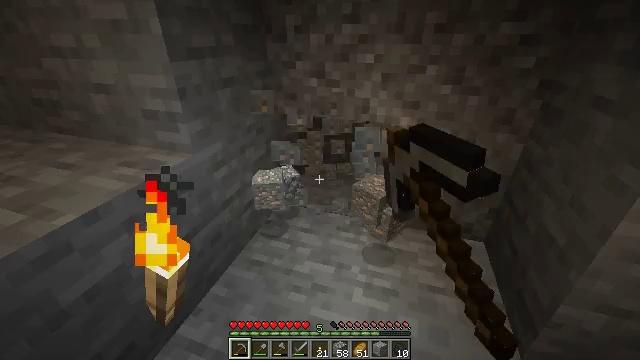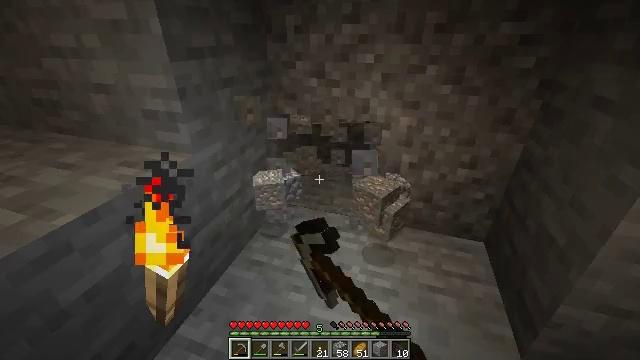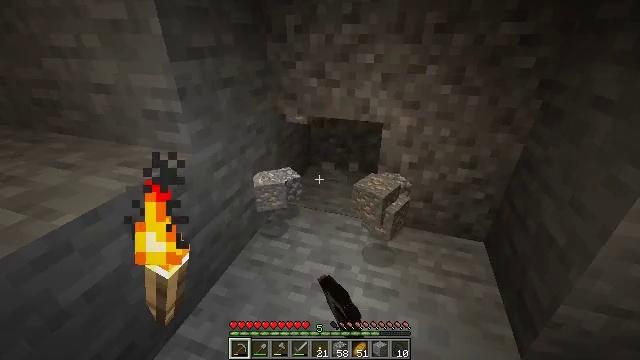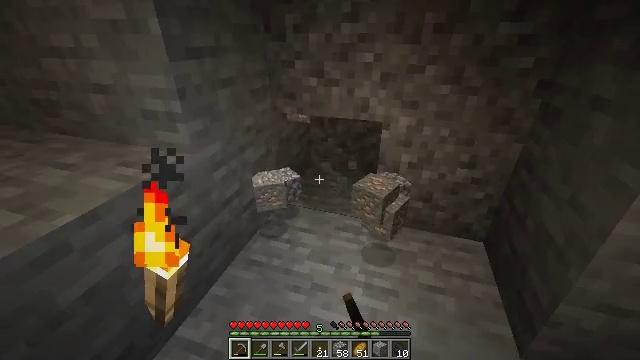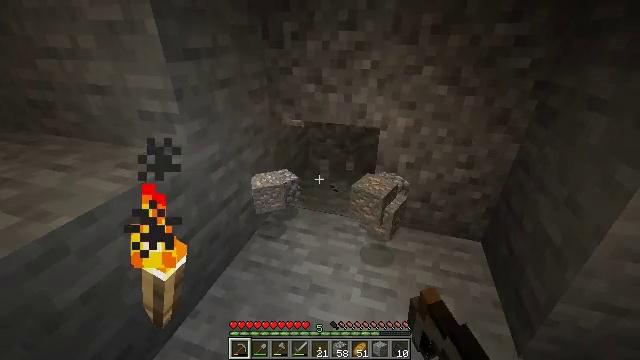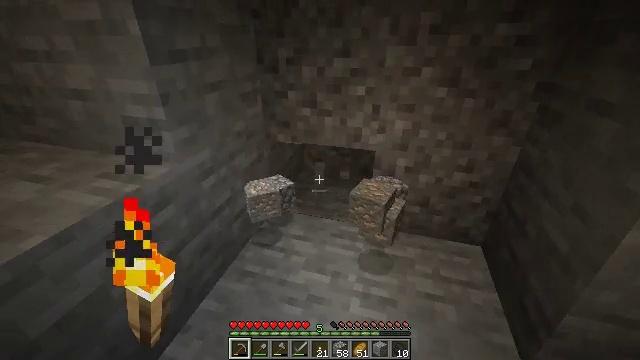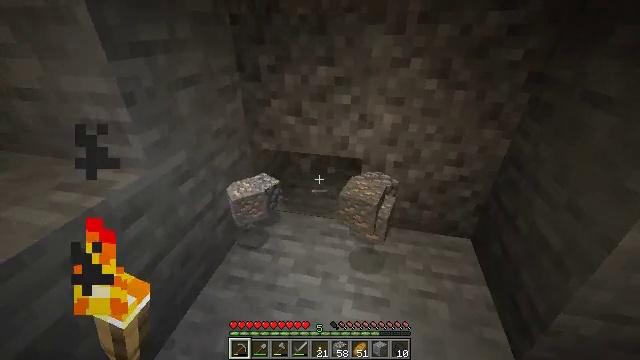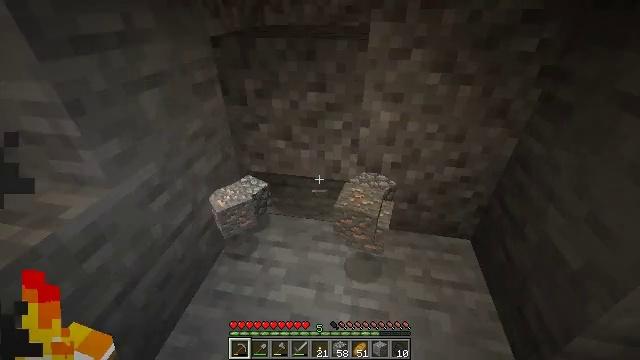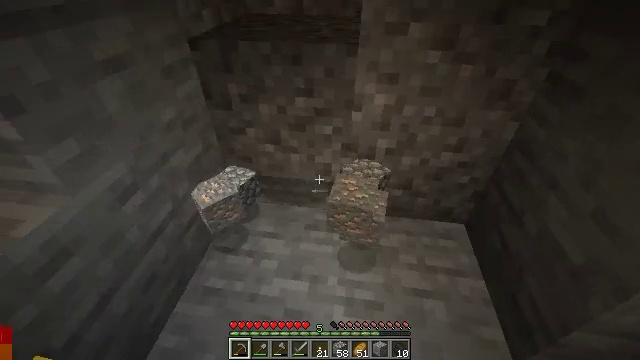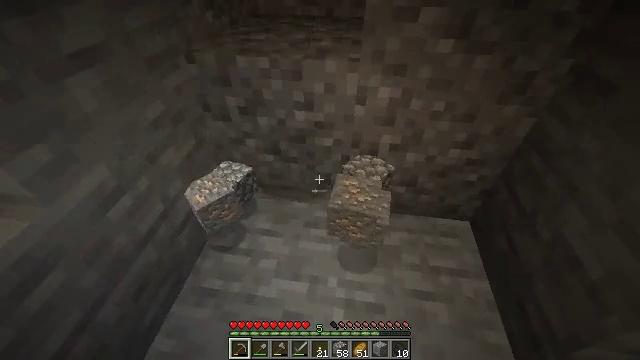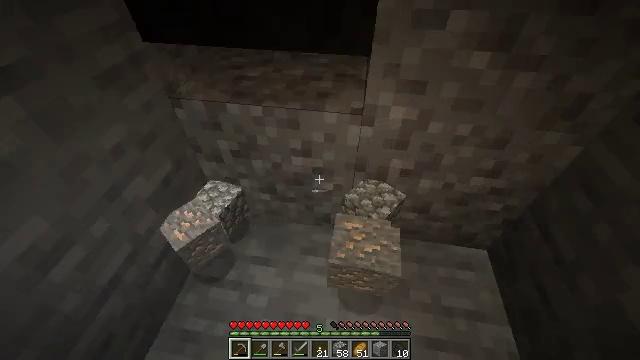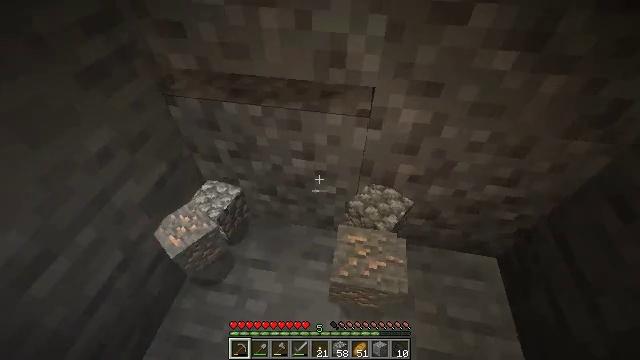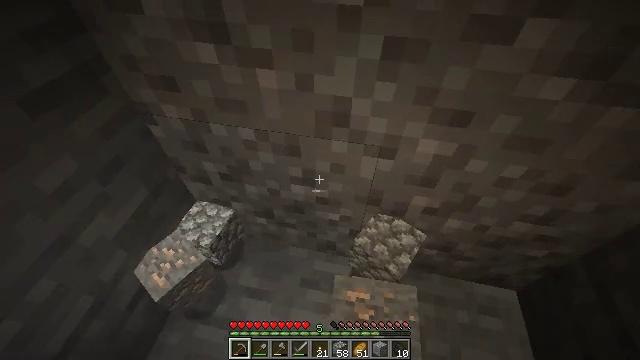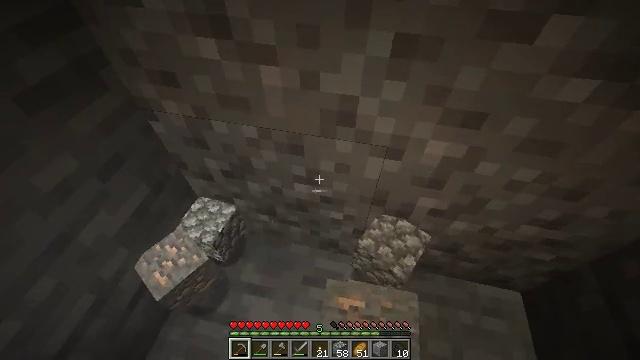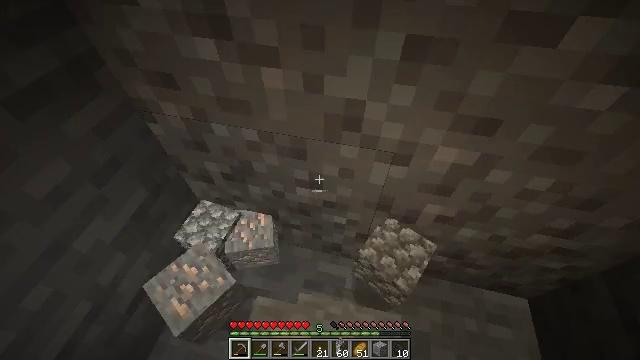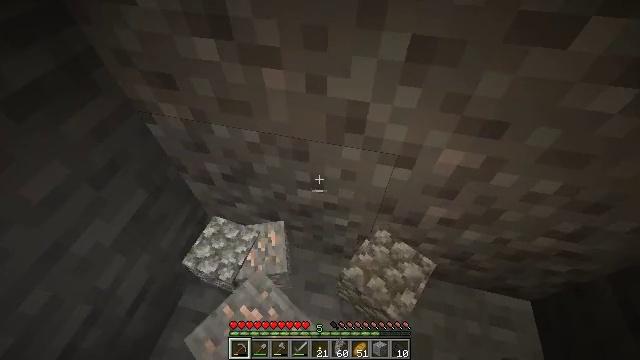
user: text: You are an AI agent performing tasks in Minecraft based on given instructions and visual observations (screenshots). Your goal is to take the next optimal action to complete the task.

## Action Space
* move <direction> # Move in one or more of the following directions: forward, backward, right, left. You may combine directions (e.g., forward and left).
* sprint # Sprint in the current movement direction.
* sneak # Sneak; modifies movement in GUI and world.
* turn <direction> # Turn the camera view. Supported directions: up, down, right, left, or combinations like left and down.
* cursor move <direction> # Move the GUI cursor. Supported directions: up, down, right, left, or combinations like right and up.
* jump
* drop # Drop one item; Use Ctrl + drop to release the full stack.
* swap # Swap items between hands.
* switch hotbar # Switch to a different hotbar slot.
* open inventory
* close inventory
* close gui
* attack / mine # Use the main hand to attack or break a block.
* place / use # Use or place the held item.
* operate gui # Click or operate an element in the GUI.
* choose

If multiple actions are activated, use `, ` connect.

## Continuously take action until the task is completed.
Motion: motion action
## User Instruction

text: Dig through gravel to clear a path.
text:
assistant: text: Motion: attack / mine
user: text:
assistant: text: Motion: attack / mine
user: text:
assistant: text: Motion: attack / mine
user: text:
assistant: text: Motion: attack / mine
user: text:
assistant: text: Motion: move forward, turn right
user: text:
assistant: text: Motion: move forward, turn right and down
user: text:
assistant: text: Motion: move forward, turn right and down
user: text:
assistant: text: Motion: move forward, turn right and down
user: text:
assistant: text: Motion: move forward, turn down
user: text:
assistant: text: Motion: move forward, turn down
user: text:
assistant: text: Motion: move forward, turn left and down
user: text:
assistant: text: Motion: turn left and down
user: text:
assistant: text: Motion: turn left and down
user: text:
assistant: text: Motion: no_op
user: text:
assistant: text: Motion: no_op
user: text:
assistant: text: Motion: no_op
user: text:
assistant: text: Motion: no_op
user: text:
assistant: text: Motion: no_op
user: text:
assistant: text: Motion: no_op
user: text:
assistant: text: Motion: no_op
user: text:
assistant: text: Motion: no_op
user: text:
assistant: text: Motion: no_op
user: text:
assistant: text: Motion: move back
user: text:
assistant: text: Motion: move back, turn right and up
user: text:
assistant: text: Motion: move back, turn right and up
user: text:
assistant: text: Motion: move back, turn right and up
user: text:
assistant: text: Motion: move back, turn right and up
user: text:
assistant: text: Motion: move back, turn up
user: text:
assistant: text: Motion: move back
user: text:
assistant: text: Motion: move back